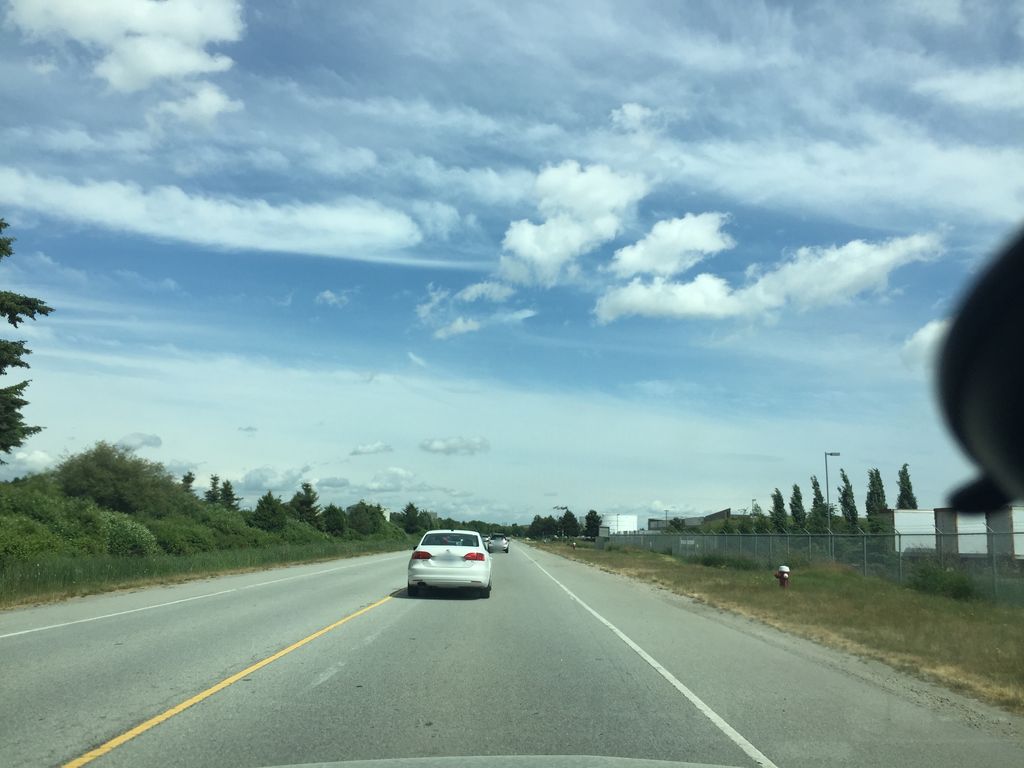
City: vancouver